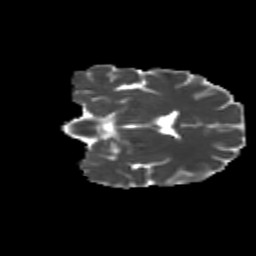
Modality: MD
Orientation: coronal
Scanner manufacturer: siemens
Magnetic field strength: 3 T
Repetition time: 9.2 s
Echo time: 0.084 s